Interaction volume radius: 5 \u00c5
Interaction volume height: 20 \u00c5
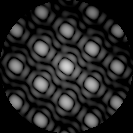
Disorder parameter: 0.01022